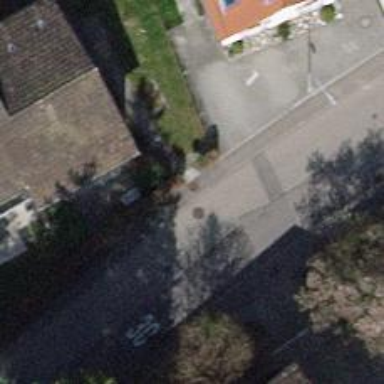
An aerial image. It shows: Asphalt sidewalk.